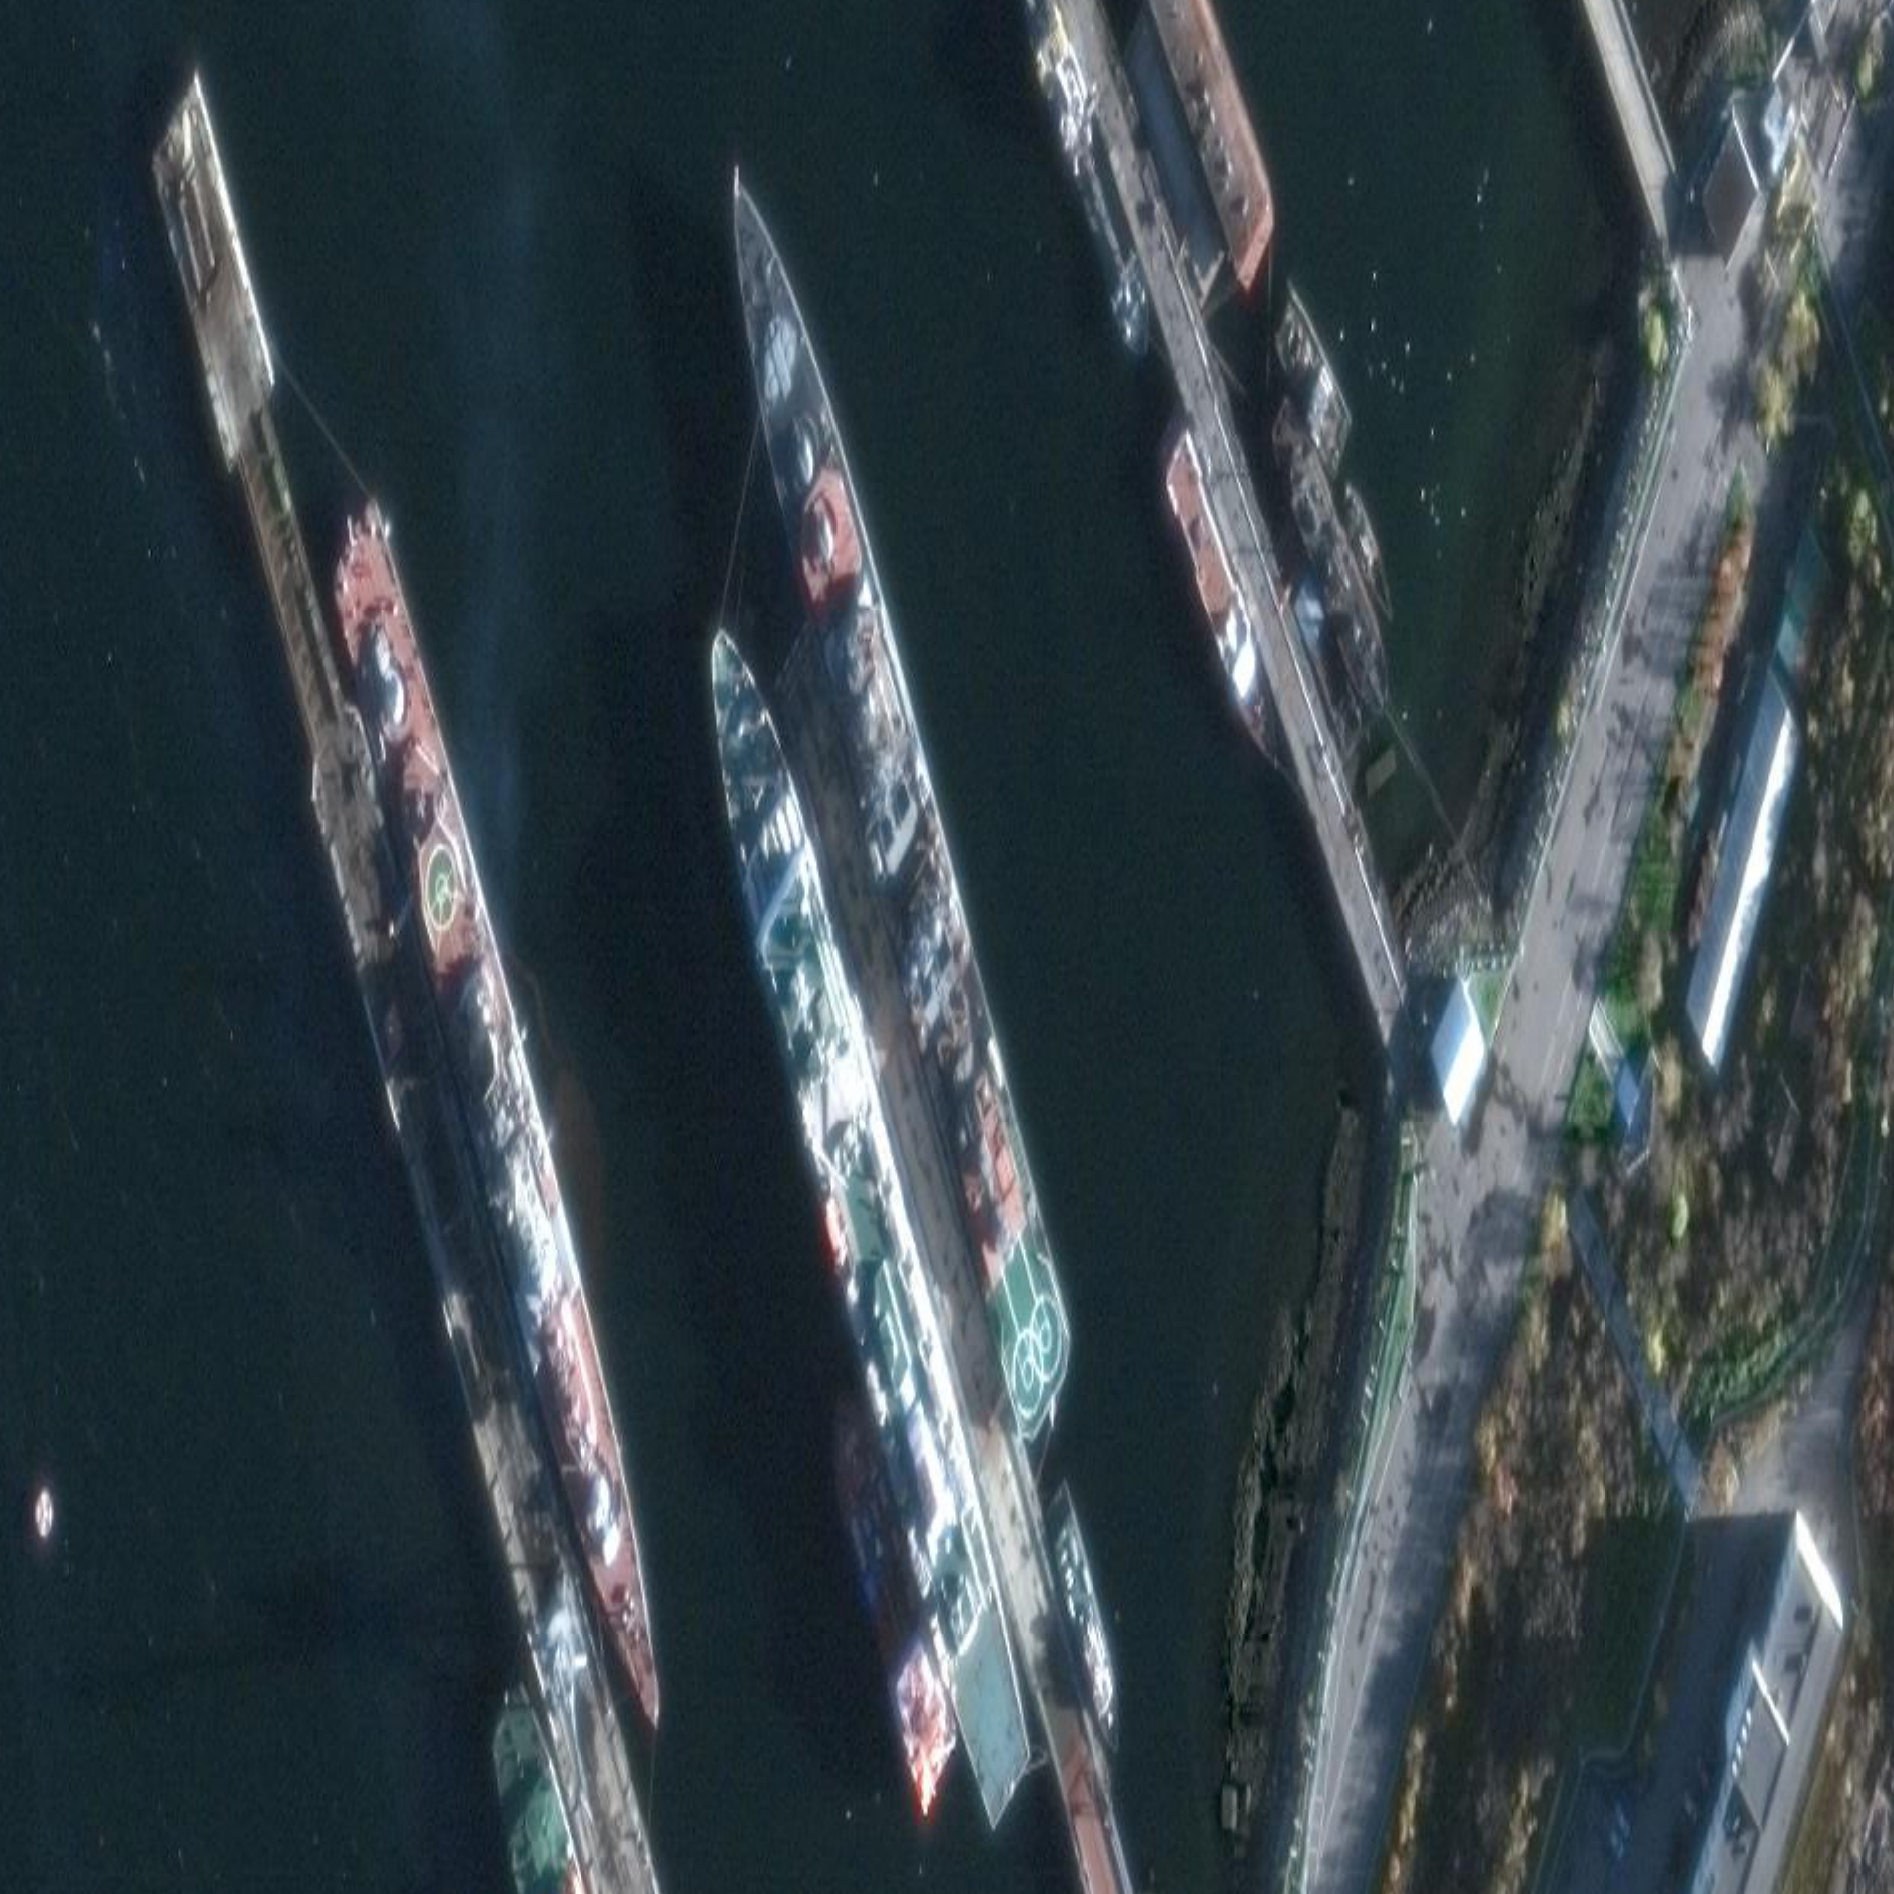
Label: cruiser